【题型】选择题　【知识点】函数　【难度】easy
函数$f(x)=(e^{ax}-b)^2$的大致图像如图，则实数$a$, $b$的取值只可能是（ ）

\vspace{2em}
\noindent A. $a>0,b>1$ \hfill B. $a>0,0<b<1$
\vspace{1em}
\noindent C. $a<0,b>1$ \hfill D. $a<0,0<b<1$
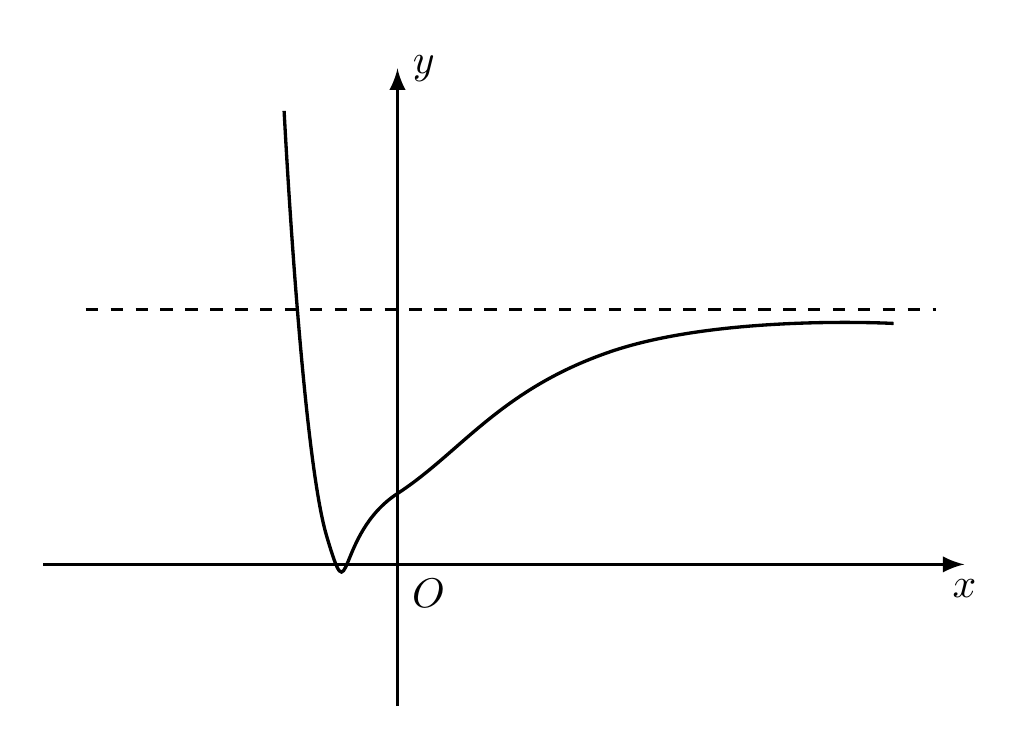
【解答】
\noindent 【答案】C

\vspace{1em}

\noindent 【知识点】根据函数的单调性求参数值、根据指数型函数图象判断参数的范围

\vspace{1em}

\noindent 【分析】根据函数$y=e^{ax}-b$的单调性和$f(x)$与$x$轴的交点结合指数函数的性质可求解。

\vspace{1em}

\noindent 【详解】若$a>0$， $y=e^{ax}-b$为增函数，

\noindent 且$x \to +\infty,y \to +\infty,f(x) \to +\infty$，与图象不符，

\noindent 若$a<0$， $y=e^{ax}-b$为减函数，

\noindent 且$x \to +\infty,y \to -b,f(x) \to b^2$，与图象相符，所以$a<0$，

\noindent 当$f(x)=0$时，$e^{ax}=b$，

\noindent 结合图象可知，此时$x<0$，所以$ax>0$，则$e^{ax}>e^0=1$，所以$b>1$，

\noindent 故选:C.